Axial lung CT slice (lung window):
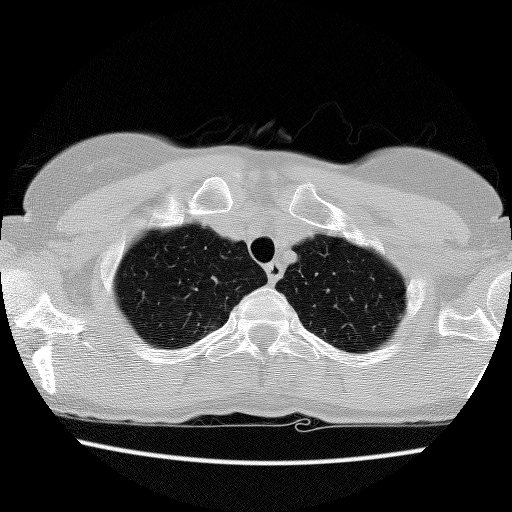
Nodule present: no